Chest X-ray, PA view. Patient: 23 years old, sex F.
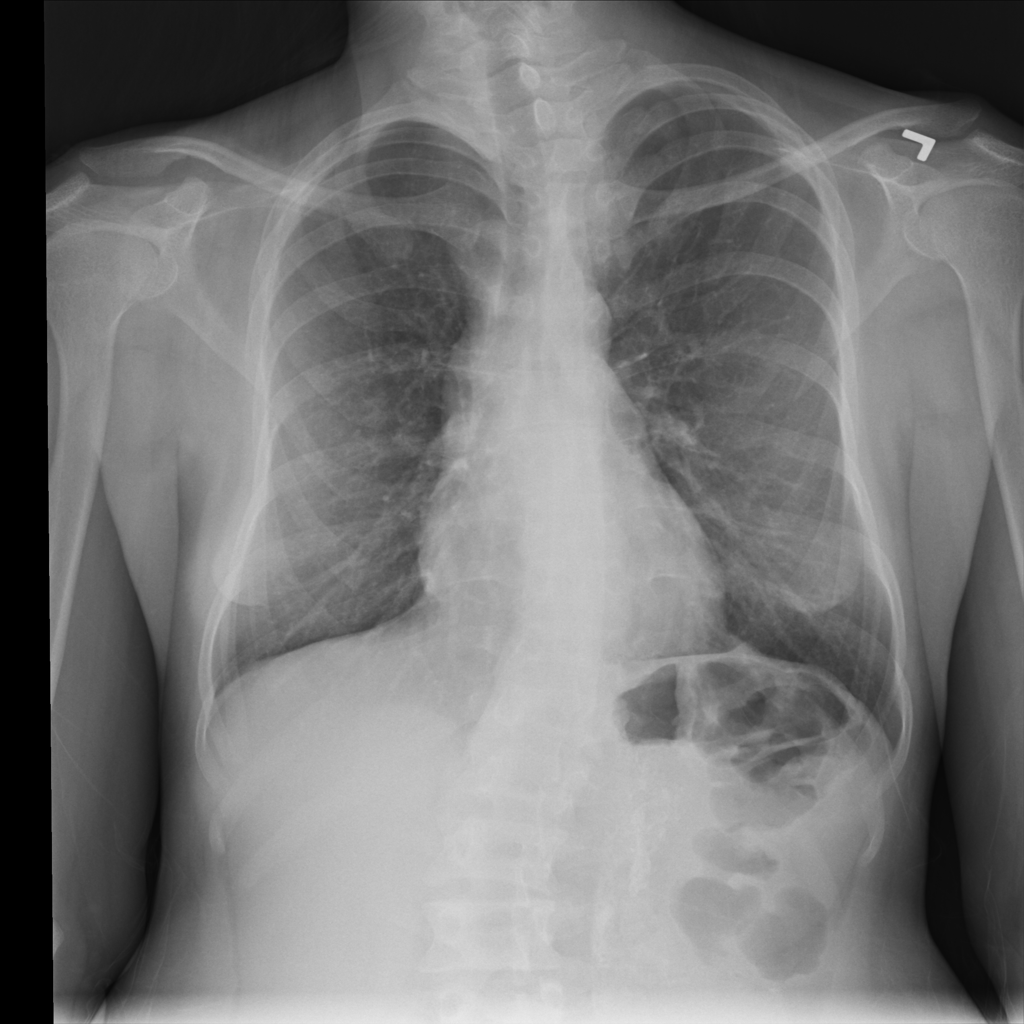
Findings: No Finding